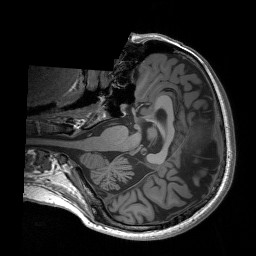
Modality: T1w
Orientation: axial
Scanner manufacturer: siemens
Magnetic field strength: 3 T